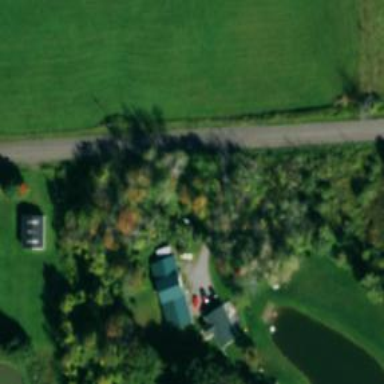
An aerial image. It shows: Driveway.